Question: I'm using <URL> jQuery plugin which add form fields each time you click the '' like:
This is how the form looks like:

The field:
'''
<input tabindex="1" recname="itemName" type="text" id="itemName" name="itemName" placeholder="Menu Item" class="menu-item itemName">
'''
The field:
'''
<input type="text" tabindex="8" recname="itemGaylords" id="itemGaylords" name="itemGaylords" placeholder="Price" class="price numeric unitValue required">
'''
The link:
'''
<a href="#" class="addMoreFields">Add more</a>
'''
I would like to trigger a click in the '.addMoreFields' link as soon as you start typing in the last field.
Any suggestions to accomplish that?
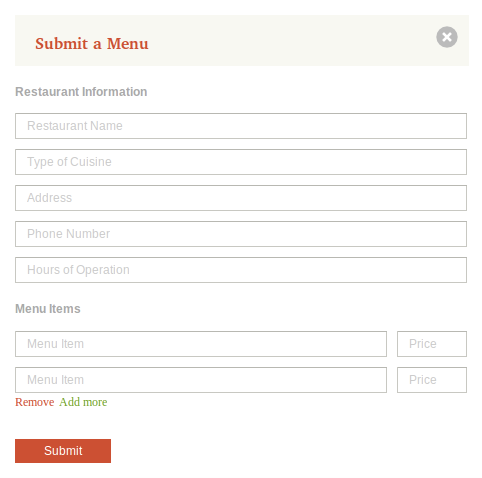
Answer: '''
$('.menuItem:last').focus(function(){
$('.addMoreFields:last').trigger('click');
});
'''
Better to use ....
'''
$('.menuItem:last').live('focus', function(){
$('.addMoreFields:last').trigger('click');
});
'''